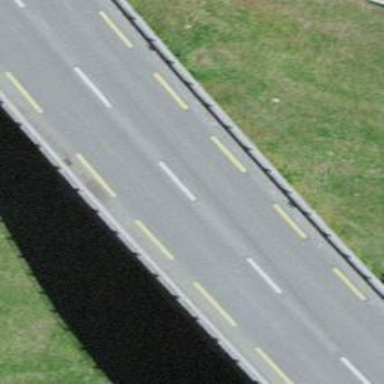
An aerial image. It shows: Primary highway bridge with asphalt surface and designated cycle lane.